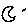
Label: moon